Question: I am using laravel(5.6) and reactjs with recompose package. But when I run yarn dev its getting this error:

My babelrc code here-
'''
{
"presets": [
["env"],
"es2015",
"react",
"stage-2"
],
"plugins": [
"babel-plugin-transform-class-properties",
"babel-plugin-syntax-dynamic-import",
"babel-plugin-transform-export-extensions",
[
"babel-plugin-transform-runtime",
{
"helpers": true,
"polyfill": false,
"regenerator": true
}
],
[
"babel-plugin-transform-object-rest-spread",
{
"useBuiltIns": true
}
]
]
}
'''
Can anyone help me why getting this error.
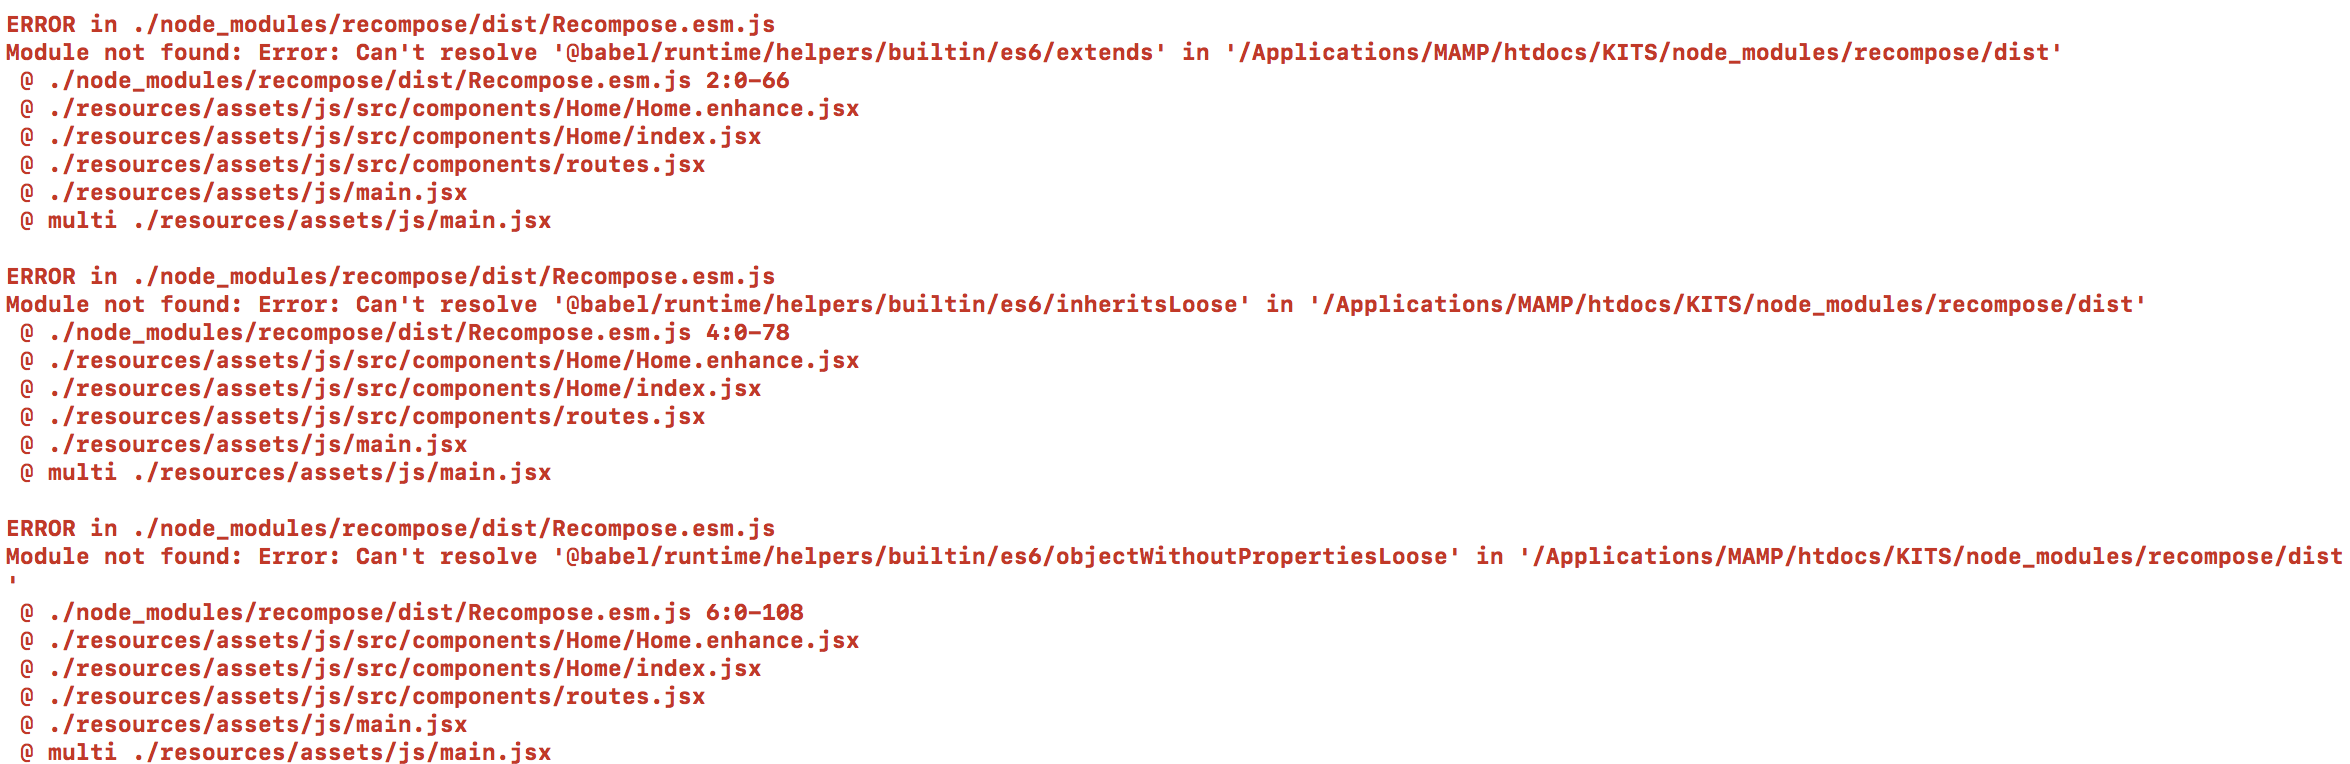
Answer: recompose @0.28.x causing babel build issues; downgraded to 0.27.1